Question: I have a database table with three columns.
'WeekNumber', 'ProductName', 'SalesCount'
Sample data is shown in below table. I want top 10 gainers(by %) for week 26 over previous week i.e. week 25. The only condition is that the product should have sales count greater than 0 in both the weeks.
In the sample data B,C,D are the common products and C has the highest % gain.
Similarly, I will need top 10 losers also.
What I have tried till now is to make a inner join and get common products between two weeks. However, I am not able to get the top gainers logic.

The output should be like
'''
Product PercentGain
C 400%
D 12.5%
B 10%
'''
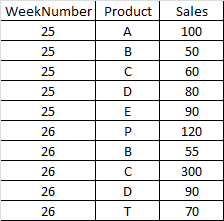
Answer: This will give you a generic answer, not just for any particular week:
'''
select top 10 product , gain [gain%]
from
(
SELECT product, ((curr.salescount-prev.salescount)/prev.salescount)*100 gain
from
(select weeknumber, product, salescount from tbl) prev
JOIN
(select weeknumber, product, salescount from tbl) curr
on prev.weeknumber = curr.weeknumber - 1
AND prev.product = curr.product
where prev.salescount > 0 and curr.salescount > 0
)A
order by gain desc
'''
If you are interested in weeks 25 and 26, then just add the condition below in the 'WHERE' clause:
'''
and prev.weeknumber = 25
'''